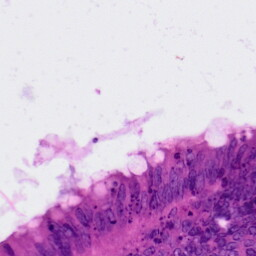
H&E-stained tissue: Colon